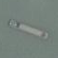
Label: civil